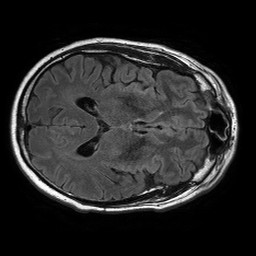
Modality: FLAIR
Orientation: axial
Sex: male
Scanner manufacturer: philips
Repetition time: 11 s
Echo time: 0.125 s